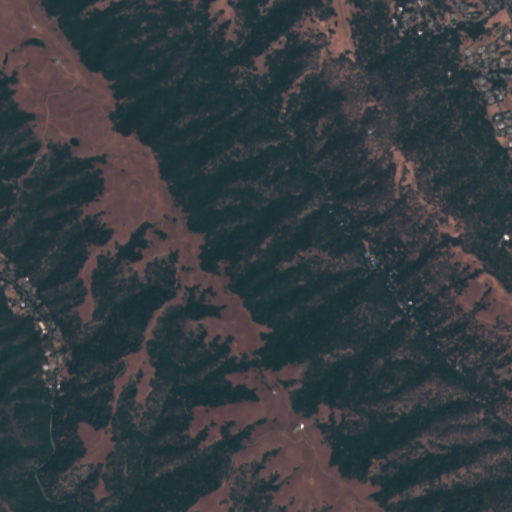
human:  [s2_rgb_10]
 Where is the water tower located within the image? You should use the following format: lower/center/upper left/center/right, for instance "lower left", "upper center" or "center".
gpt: The water tower is located in the center right of the image.
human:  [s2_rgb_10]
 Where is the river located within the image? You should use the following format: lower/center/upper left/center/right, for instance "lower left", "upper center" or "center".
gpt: The river is located in the upper right of the image.
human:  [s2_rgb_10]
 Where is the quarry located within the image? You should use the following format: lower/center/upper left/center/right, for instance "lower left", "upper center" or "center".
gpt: There is no quarry in the image.